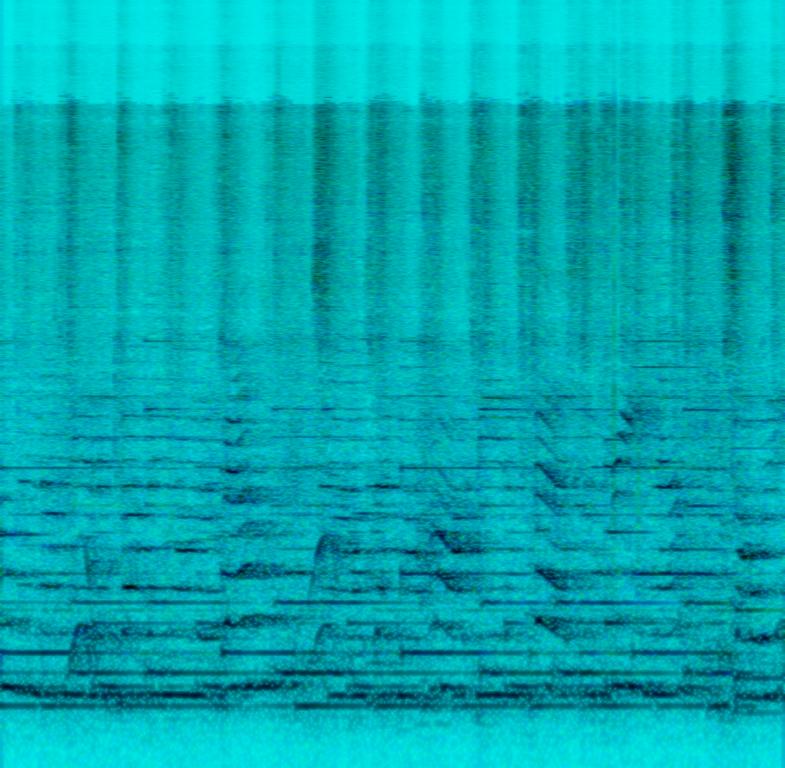
The low quality recording features a live performance of an indie song and it contains passionate female vocal singing over arpeggiated electric guitar melody and shimmering shakers. It is a bit noisy, there are some crowd noises and it sounds passionate, emotional and like an intro section of the song.